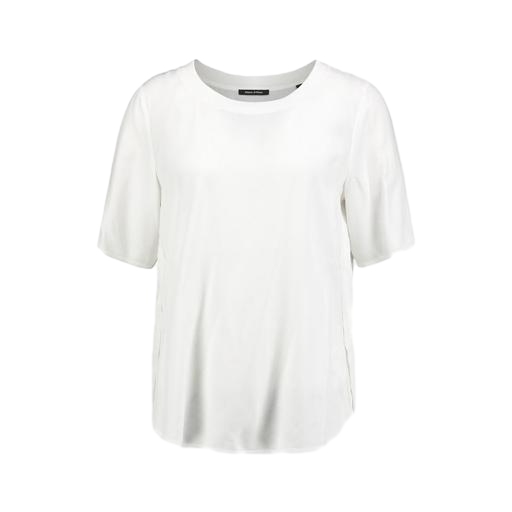
white pima t-shirt only macy, white short-sleeved top, white three-quarter-sleeve top only macy, white background